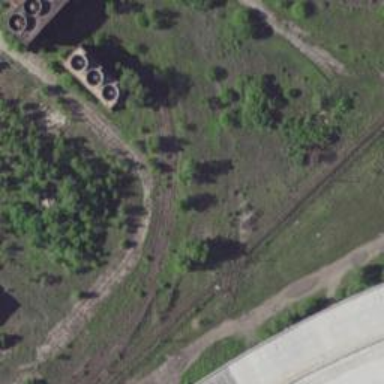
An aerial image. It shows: Disused railway spur line.